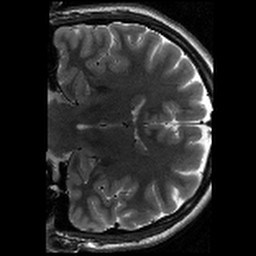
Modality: T2w
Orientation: coronal
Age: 20
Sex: female
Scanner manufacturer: siemens
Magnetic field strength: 3 T
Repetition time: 8.02 s
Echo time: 0.08 s